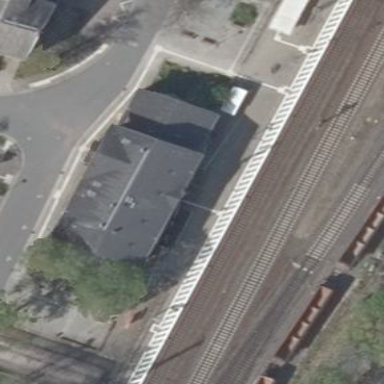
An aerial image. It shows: Train station building.